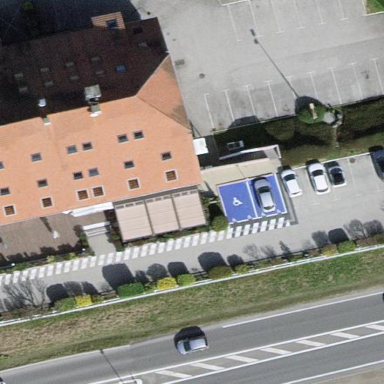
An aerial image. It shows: Hotel building for tourism.